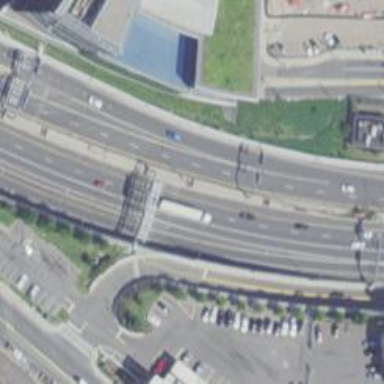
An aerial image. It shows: Toll gantry on the road.